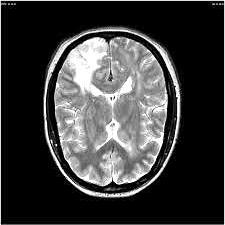
Label: notumor